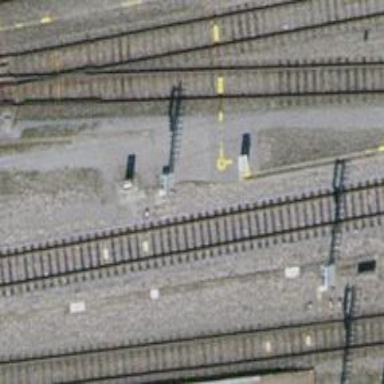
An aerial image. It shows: Railway signal.